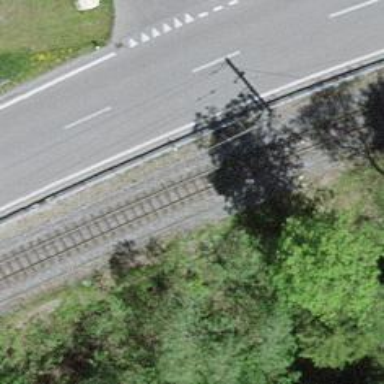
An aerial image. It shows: Narrow-gauge railway with electrified contact line.